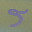
Label: 5